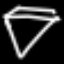
Label: diamond